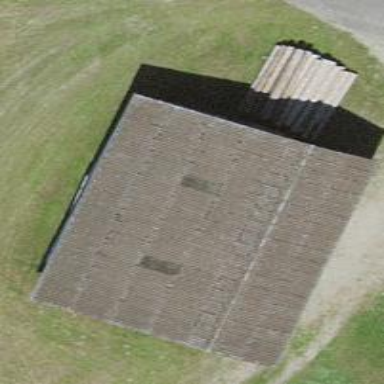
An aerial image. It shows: Shed.